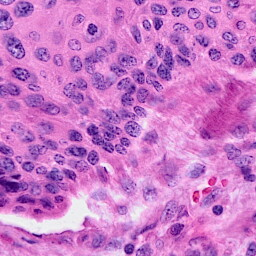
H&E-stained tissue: Cervix